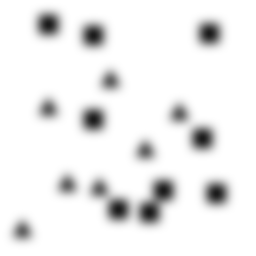
Squares: 9
Triangles: 7
Stars: 0
Total shapes: 16